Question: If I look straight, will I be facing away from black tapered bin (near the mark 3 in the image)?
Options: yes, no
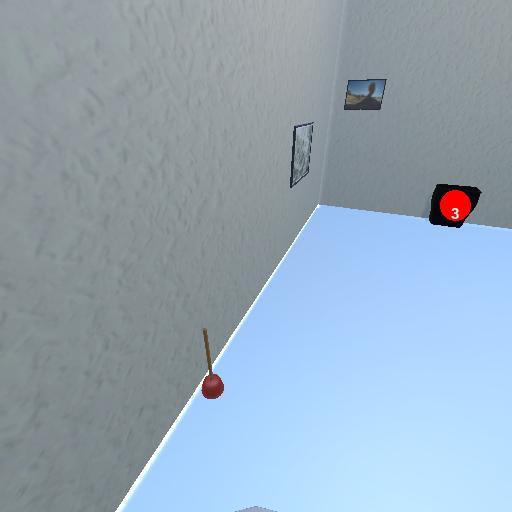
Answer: yes